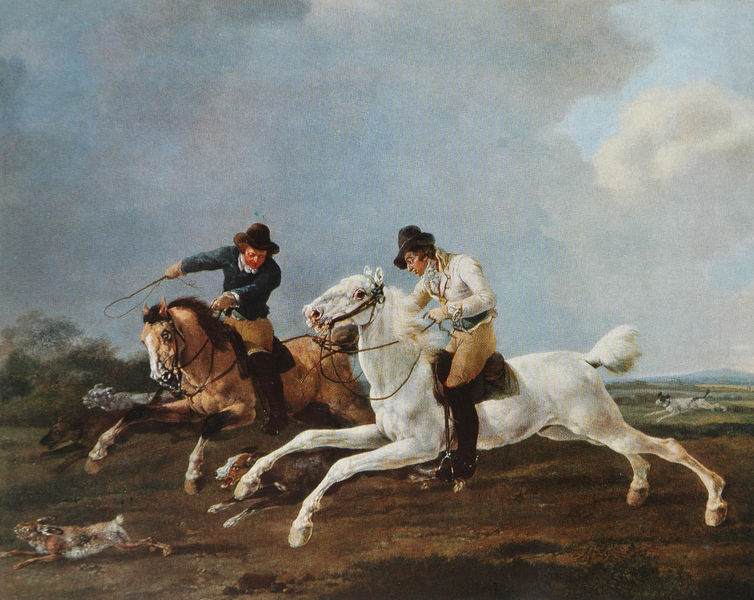
Titel: Hasenjagd
Künstler: Wilhelm von Kobell
Standort: Schweinfurt
Institution: Sammlung Georg Schäfer
Schlagwörter: berg, blau, gemälde, himmel, mann, weiß, wolken, bäume, grün, landschaft, menschen, ocker, braun, grau, hell, hintergrund, hut, hüte, licht, männer, szene, vordergrund, gras, hund, hunde, tiere, wolke, malerei, jacke, jung, öl, erde, feld, horizont, hügel, natur, strauch, büsche, rauch, sträucher, wiesen, boden, england, genre, pferd, pferde, reiter, hase, reiten, ritt, sattel, schnell, zügel, farbig, zwei, hosen, laufen, romantik, wild, ölfarbe, flucht, himmeö, rennen, peitsche, stiefel, jagd, schimmel, hufen, fuchs, jäger, lanschaft, atmosphäre, himel, jagt, hatz, meute, geschwindigkeit, hetze, jagen, jagdt, galopp, gerte, feldhase, hasenjagd, häte, regenwolke, sboden, schweißhund, jagthund, gescghwindigkeit, zwei reiter, sattel hunde